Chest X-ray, PA view. Patient: 67 years old, sex F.
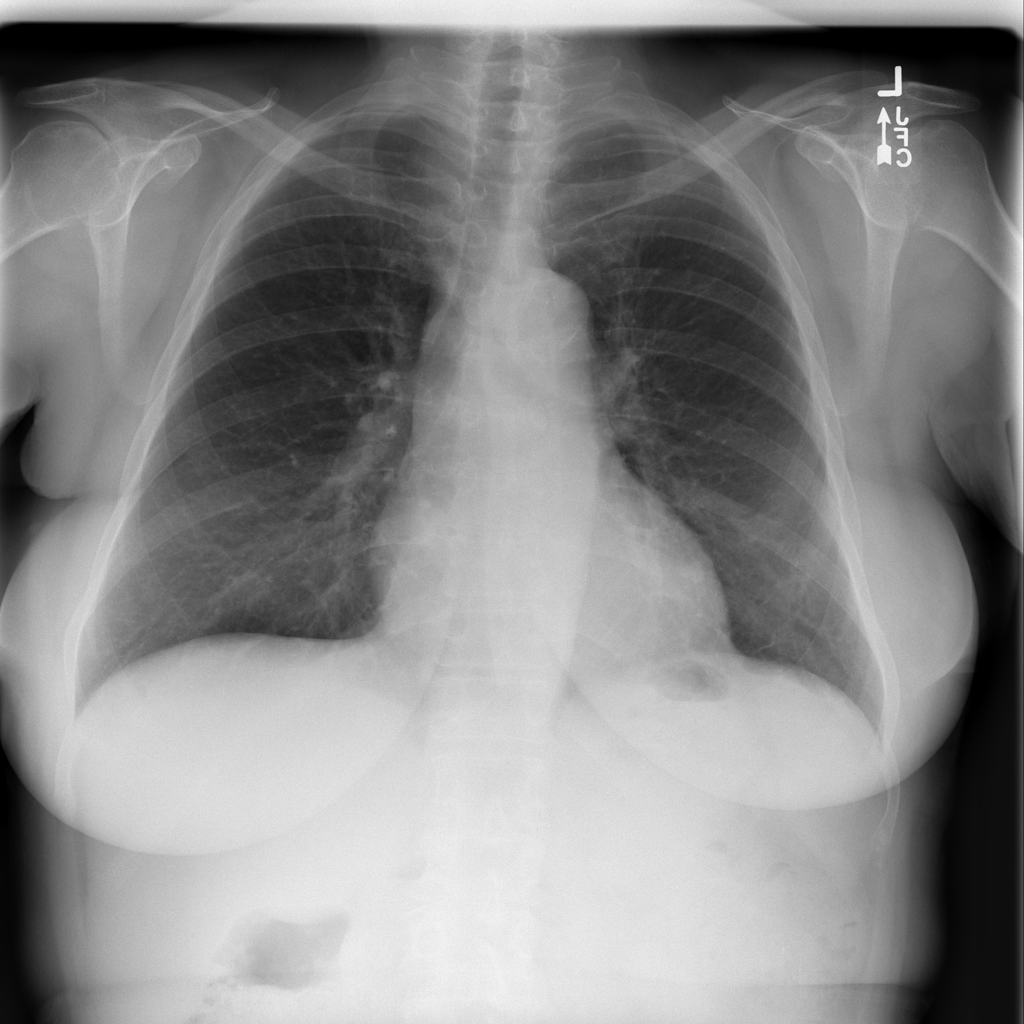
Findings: No Finding